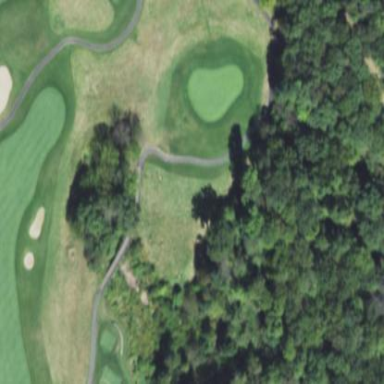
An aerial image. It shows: Area of rough grass used for golf.